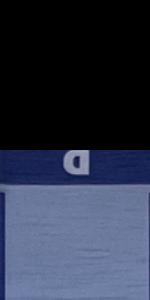
Label: Empty